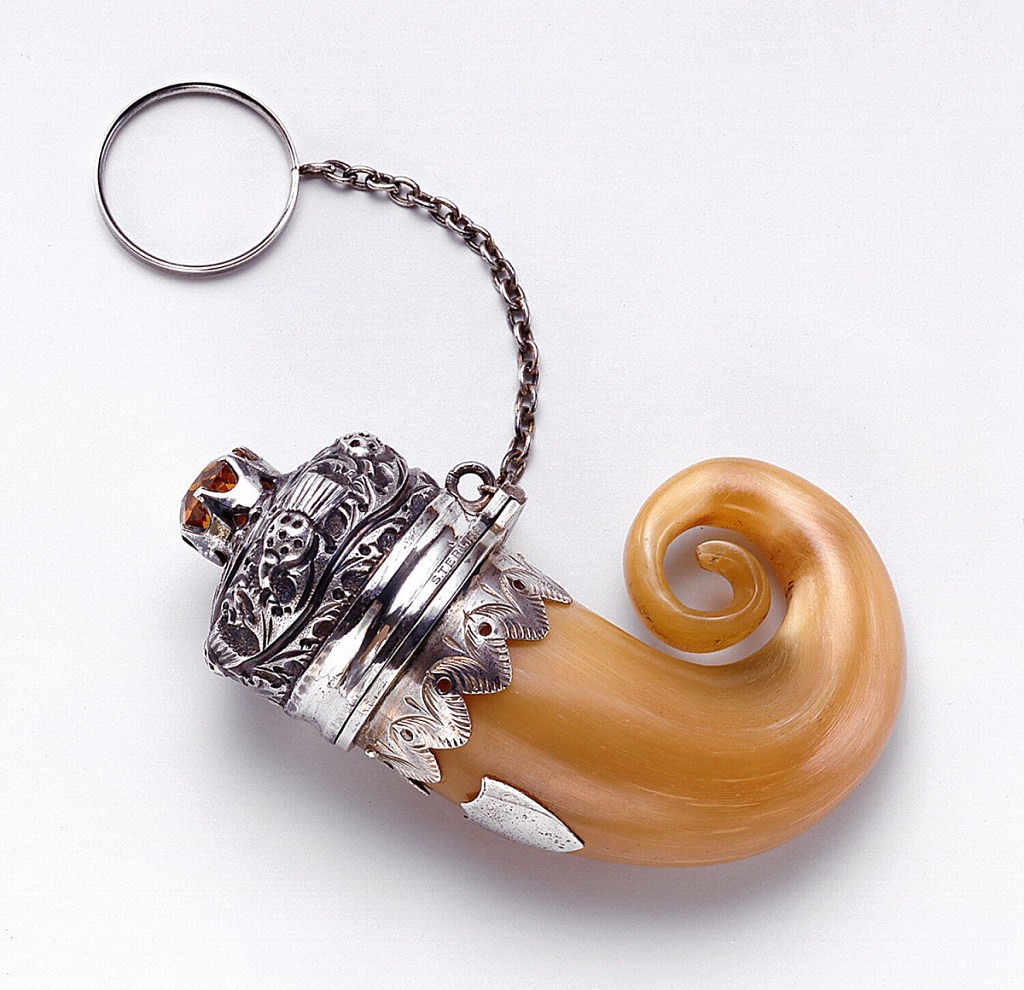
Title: Vinaigrette
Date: mid-19th century
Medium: Worked horn with applied repoussé silver, topaz
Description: Ram's horn bottle with silver top inset with cairngorm.